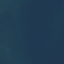
Land use / land cover: SeaLake